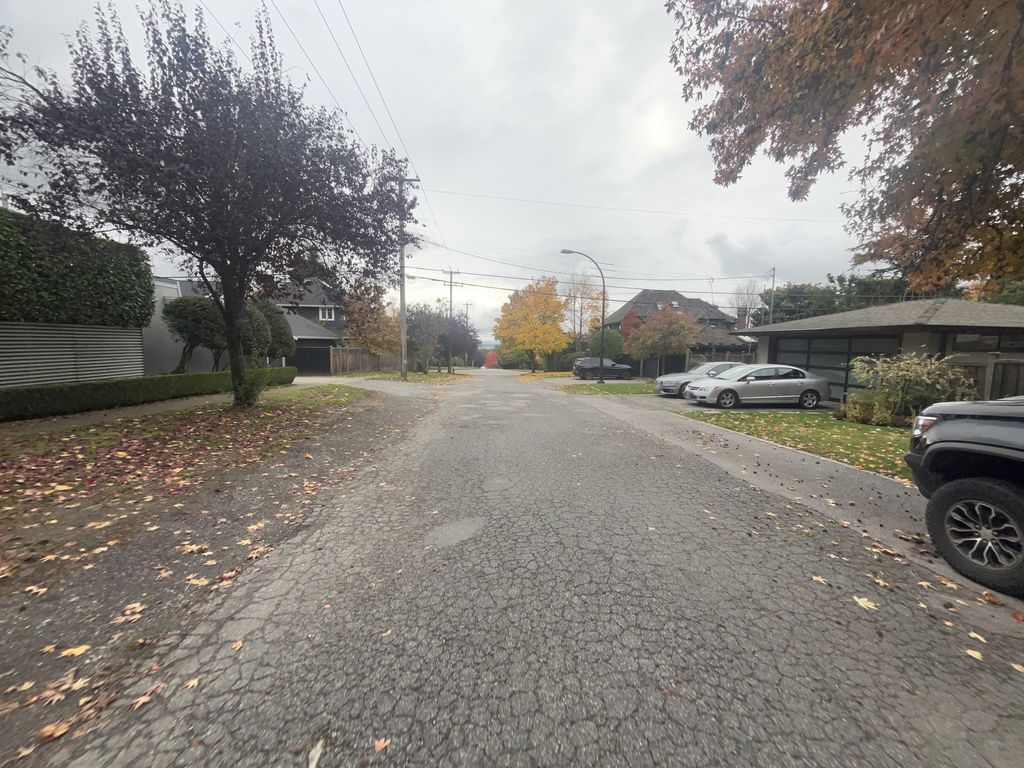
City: vancouver